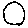
Label: circle